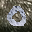
Label: 0